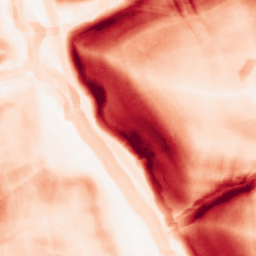
Category: morphological
Decomposition family: morphological_gradient
Decomposition parameters: size: 10
shape: square
Upsampling method: quintic
Upsampling parameters: scale: 2
Upsampling scale: 2